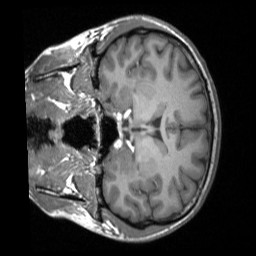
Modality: T1w
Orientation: coronal
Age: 24
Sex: male